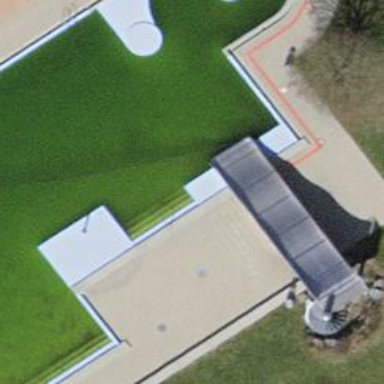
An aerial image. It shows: Playground with slide.